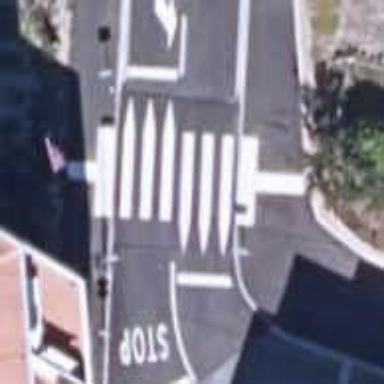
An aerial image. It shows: Marked crossing with traffic-calming table.